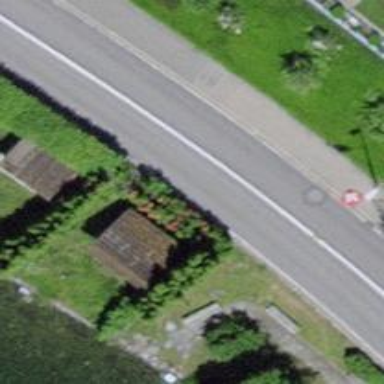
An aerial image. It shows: Hedge acting as barrier.